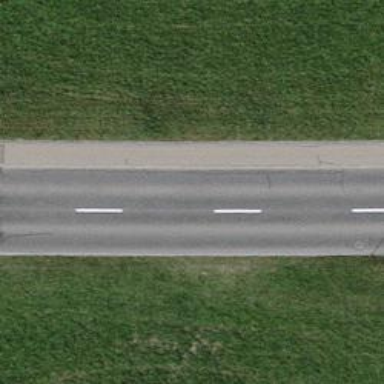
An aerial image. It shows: Tertiary road with asphalt surface.